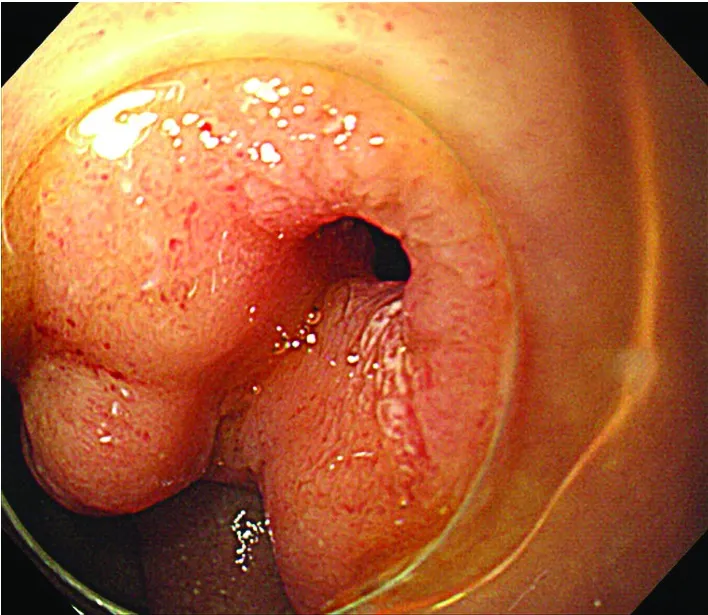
Esophagogastroduodenoscopy upon admission to hospital showing a large, lobulated subepithelial lesion with a fistulous hole in the second portion of the duodenum.
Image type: endoscopy (gi_endoscopy)